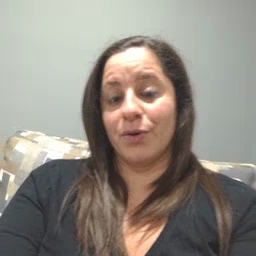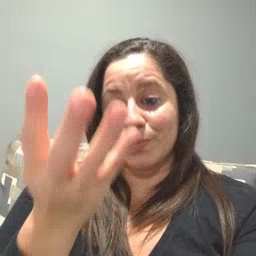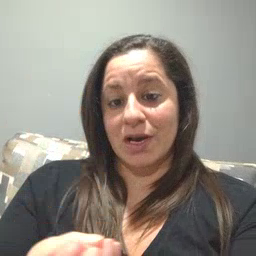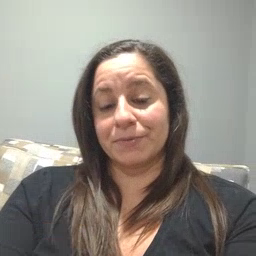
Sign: wet